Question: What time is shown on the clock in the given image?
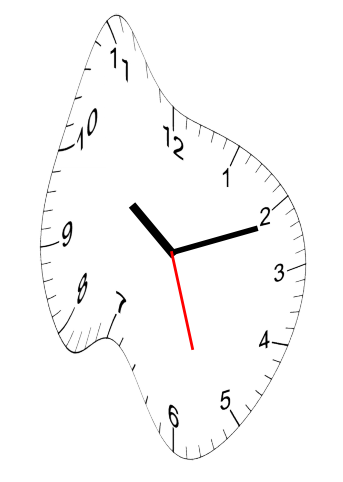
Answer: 10:11:27